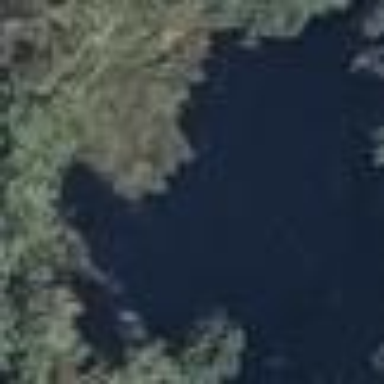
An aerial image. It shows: Serene pond surrounded by nature.